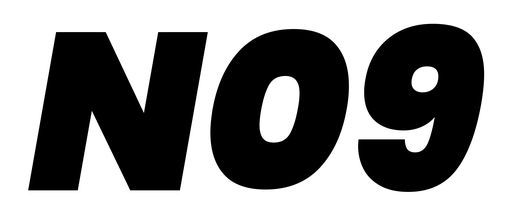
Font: Poppins-BlackItalic